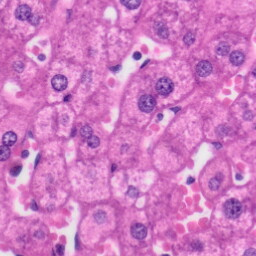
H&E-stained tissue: Liver